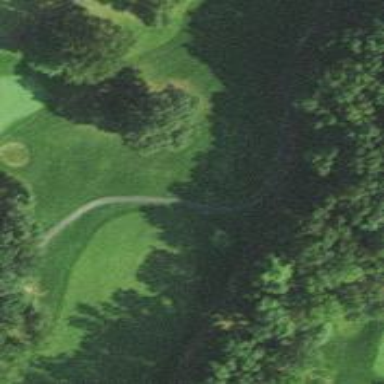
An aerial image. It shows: Pathway for golfing.